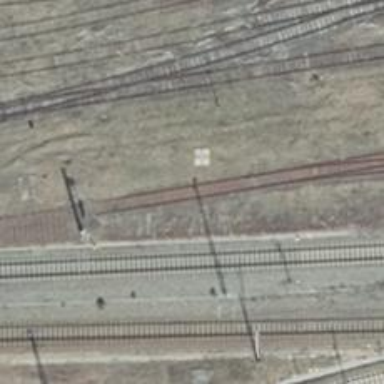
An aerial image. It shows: Railway switch.